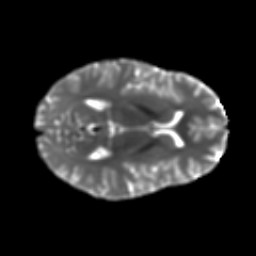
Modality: T2w
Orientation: axial
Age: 17
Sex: female
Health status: ill
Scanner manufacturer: ge
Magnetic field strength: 3 T
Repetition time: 6.752 s
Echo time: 0.079 s